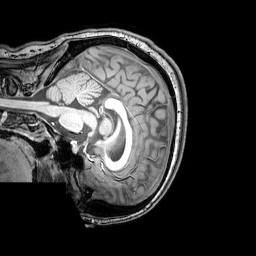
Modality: T1w
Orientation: sagittal
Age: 22
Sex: female
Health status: healthy
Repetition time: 0.081 s
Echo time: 0.037 s